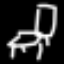
Label: chair